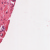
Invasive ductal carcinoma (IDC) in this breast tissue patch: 0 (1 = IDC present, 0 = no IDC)